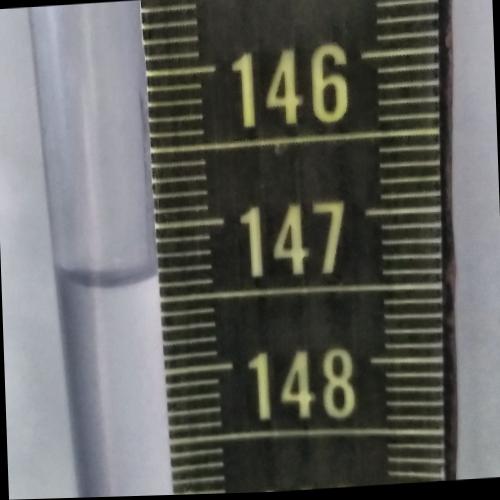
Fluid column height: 147.3 cm